Question: I have to imagine this has been asked several times, but I must not be wording my question correctly.
I have my own custom image I made in photoshop and it is set as a button's image property. Here it is showing normally:

The background is transparent, but it is 44x44 with the three dots being a 88x88 pixel .png file. So if I do something like this:
'''
self.theButton.tintColor = [UIColor redColor];
'''
the image still shows as white. I am not a designer by trade, so I seem to be missing how to properly save or set up the files to make them respect the tintColor property. In photoshop, I usually save these using "Save for web".
Thanks
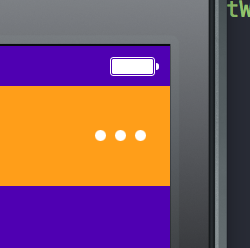
Answer: What you are looking for are stencil images.
From the UIKit User Interface Catalog:
> Template ImagesIn iOS 7, you can choose to treat any of the images in your app as a
template--or stencil--image. When you elect to treat an image as a
template, the system ignores the image's color information and creates
an image stencil based on the alpha values in the image (parts of the
image with an alpha value of less than 1.0 get treated as completely
transparent). This stencil can then be recolored using tintColor to
match the rest of your user interface.By default, an image (UIImage) is created with
UIImageRenderingModeAutomatic. If you have
UIImageRenderingModeAutomatic set on your image, it will be treated as
template or original based on its context. Certain UIKit
elements--including navigation bars, tab bars, toolbars, segmented
controls--automatically treat their foreground images as templates,
although their background images are treated as original. Other
elements--such as image views and web views--treat their images as
originals. If you want your image to always be treated as a template
regardless of context, set UIImageRenderingModeAlwaysTemplate; if you
want your image to always be treated as original, set
UIImageRenderingModeAlwaysOriginal.To specify the rendering mode of an image, first create a standard
image, and then call the imageWithRenderingMode: method on that image.UIImage *myImage = [UIImage imageNamed:@"myImageFile.png"]; myImage =
[myImage imageWithRenderingMode:UIImageRenderingModeAlwaysTemplate];